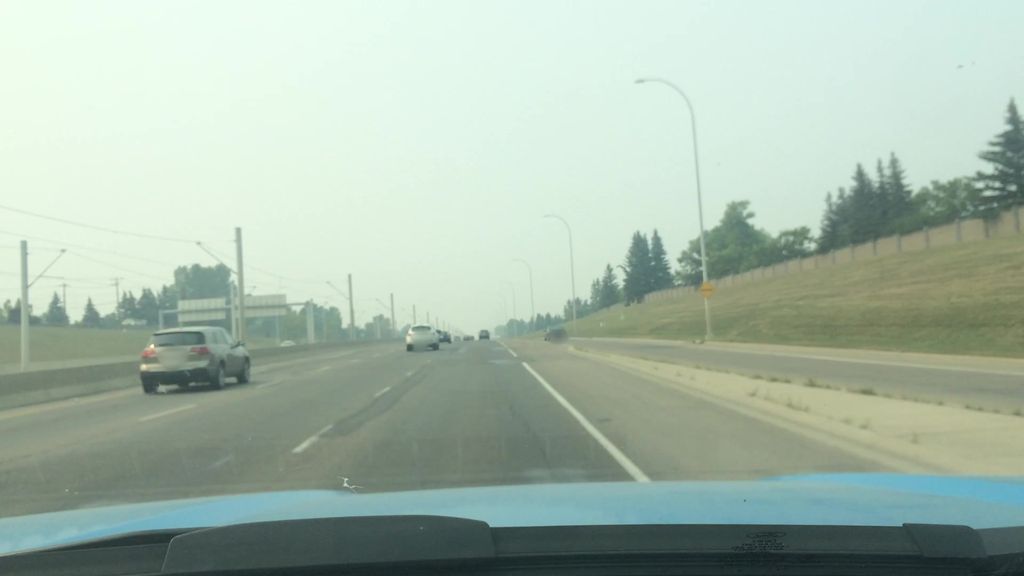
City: calgary